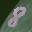
Label: 8